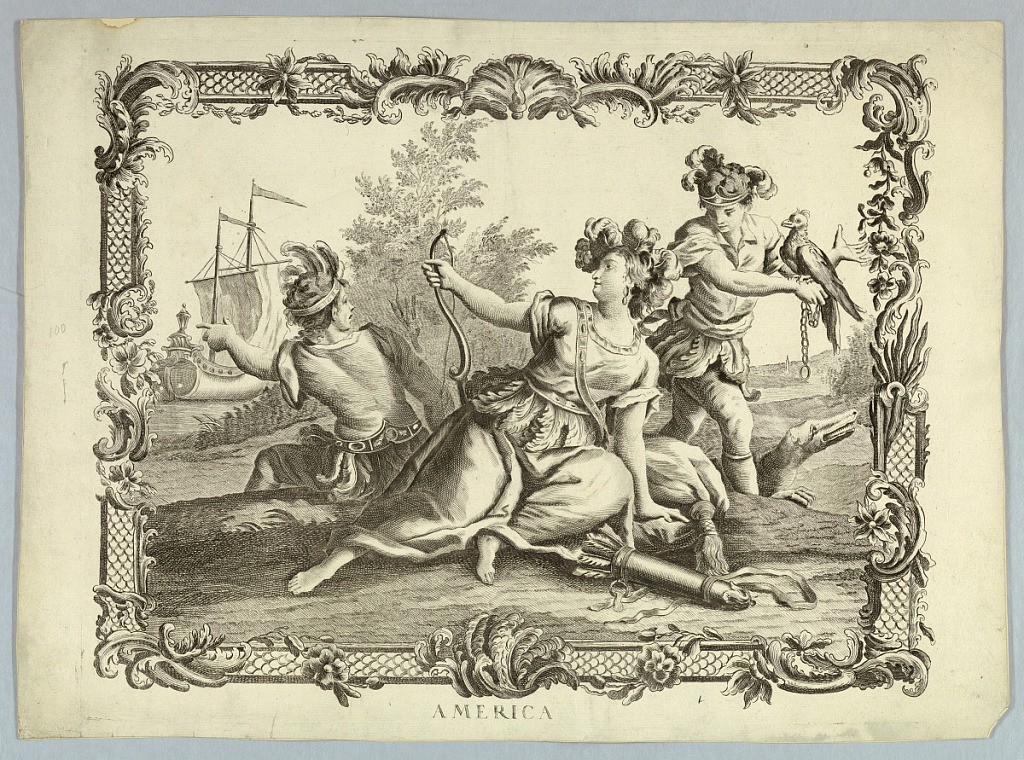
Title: America
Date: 1740–1770
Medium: Etching on paper, mounted
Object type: Print
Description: Horizontal rectangle. A woman, with feathered headdress and belt, holds a bow and half reclines at center as she looks at a ship, at left, to which a man points. A man with a bird, chained, at right, and an alligator. Ornamental border of rocaille and plants.